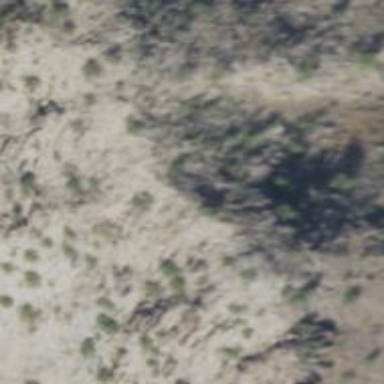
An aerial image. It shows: Natural ridge.